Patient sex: M
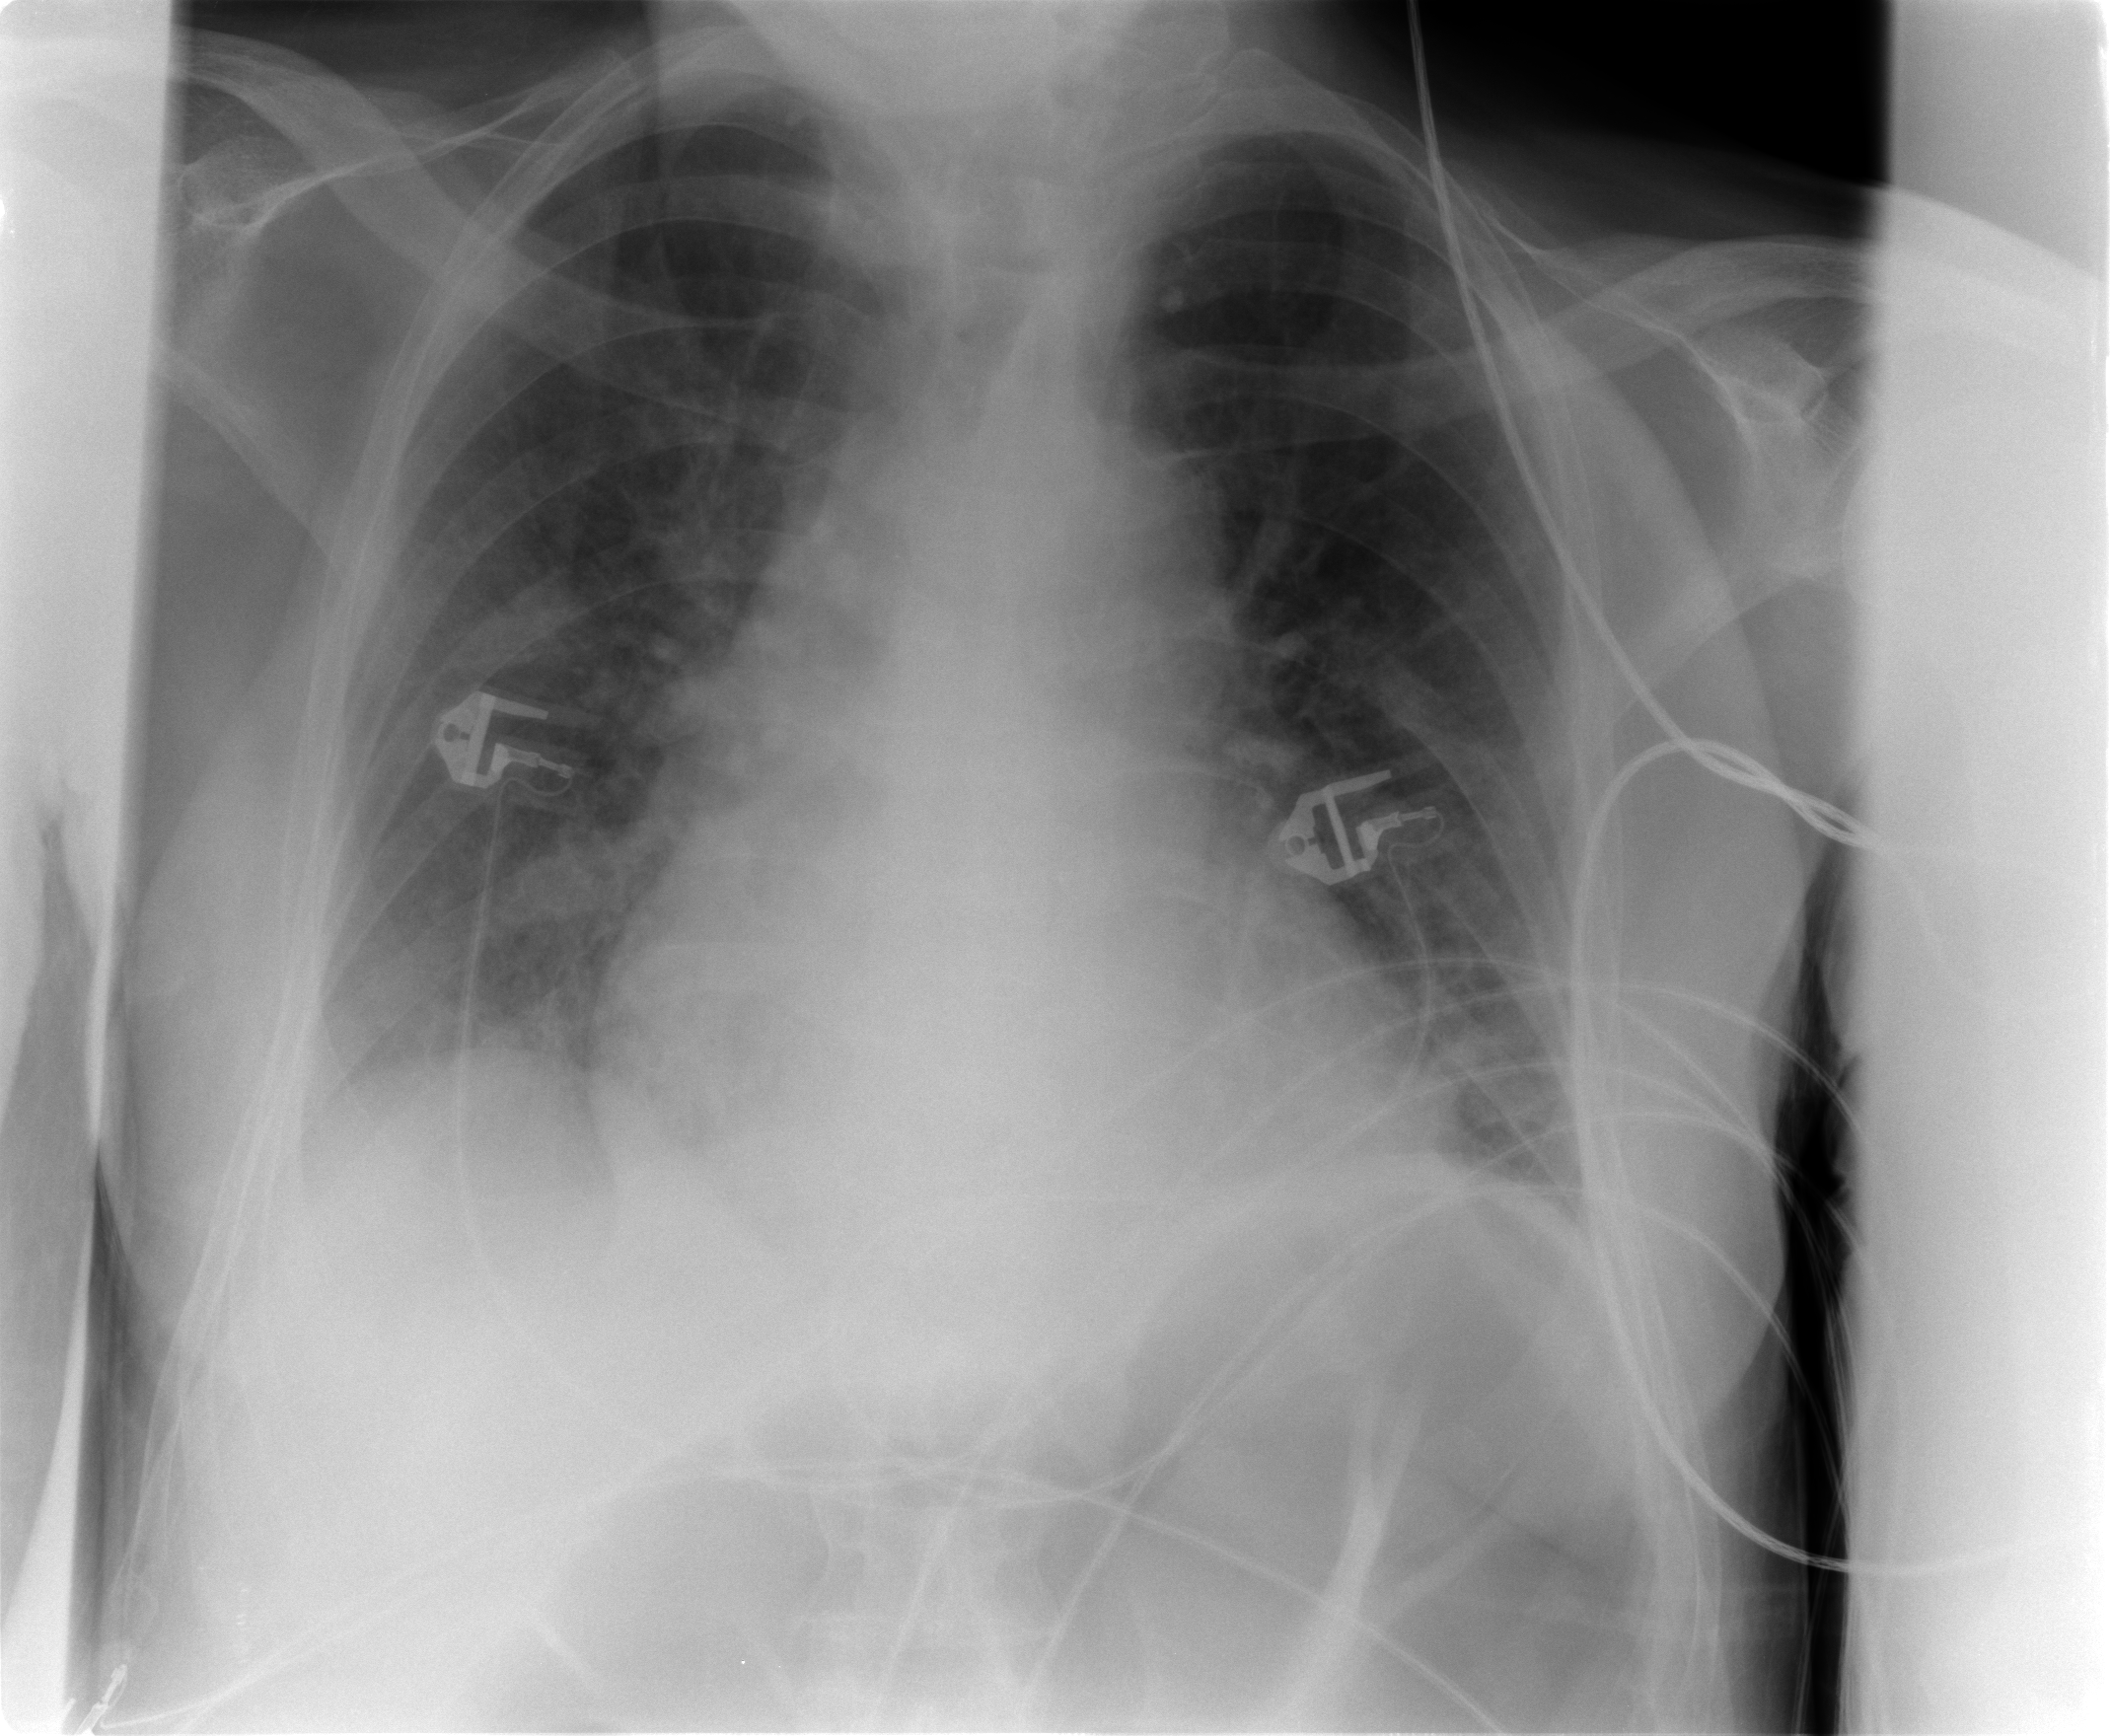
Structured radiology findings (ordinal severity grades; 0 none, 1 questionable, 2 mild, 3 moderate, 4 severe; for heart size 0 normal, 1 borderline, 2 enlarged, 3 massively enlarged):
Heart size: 1
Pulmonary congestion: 1
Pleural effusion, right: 2
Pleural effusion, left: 0
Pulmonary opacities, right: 1
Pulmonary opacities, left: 0
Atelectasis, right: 2
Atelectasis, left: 0